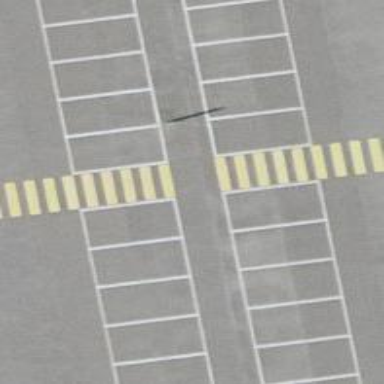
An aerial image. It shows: Asphalt footway with marked crossing.